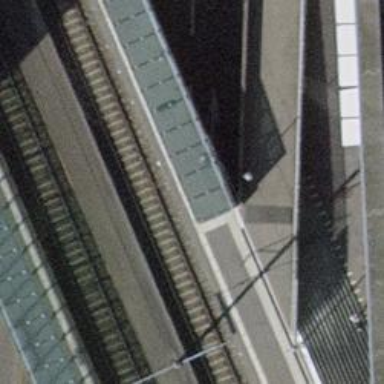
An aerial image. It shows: Railway bridge with electrified contact line. There is one track on the bridge.